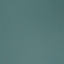
Label: SeaLake